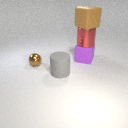
large gray rubber cylinder to the right of small brown metal sphere